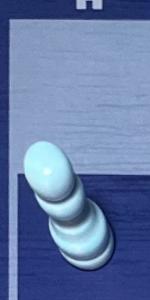
Label: Pawn_White